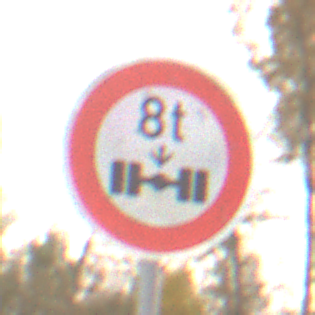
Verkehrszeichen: TatsaechlicheAchslast
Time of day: MorningAfternoon
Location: Outdoor (Nature)
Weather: Overcast
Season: NotSpecified
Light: Natural